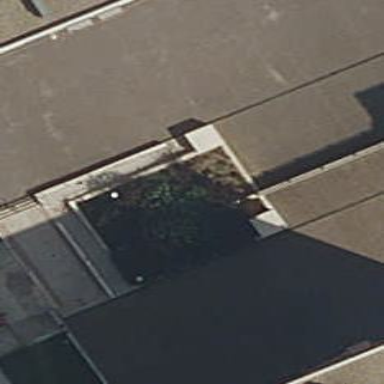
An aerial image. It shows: Garden with kerb barrier.